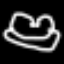
Label: frog